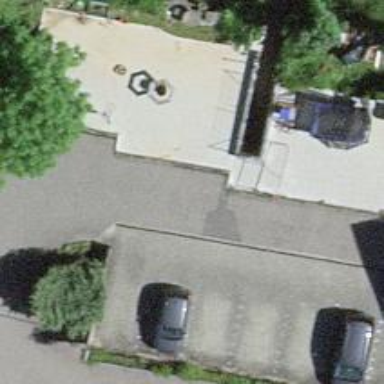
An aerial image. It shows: Parking area with surface.